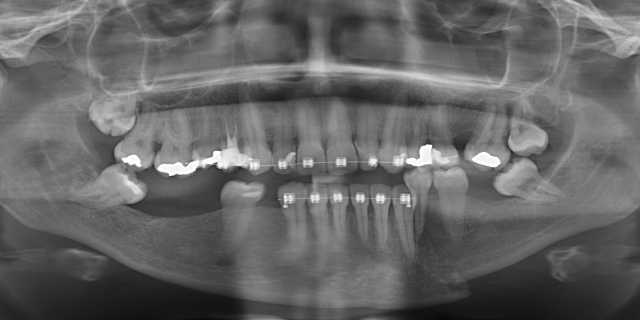
adult